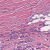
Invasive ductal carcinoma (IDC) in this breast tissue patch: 1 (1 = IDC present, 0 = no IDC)